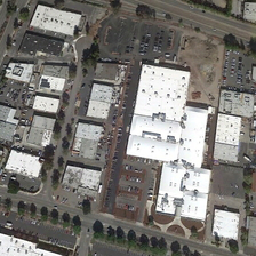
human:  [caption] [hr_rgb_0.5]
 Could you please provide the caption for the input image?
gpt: A white and grey roof building with parked cars is divided into blocks by way along the trees.

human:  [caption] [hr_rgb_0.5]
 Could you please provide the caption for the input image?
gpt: The white and gray roofs of buildings with cars parked are separated by roads and trees.

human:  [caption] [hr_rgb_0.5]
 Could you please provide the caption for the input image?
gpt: the white and grey workshops in the industrial are surrounded by cars .

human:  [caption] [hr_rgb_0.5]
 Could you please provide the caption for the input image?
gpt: lots of cars are parking in this industrial area surrounded by roads .

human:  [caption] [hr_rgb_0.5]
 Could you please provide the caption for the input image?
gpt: many white and gray industrial buildings with parking lots are between two roads with green trees .